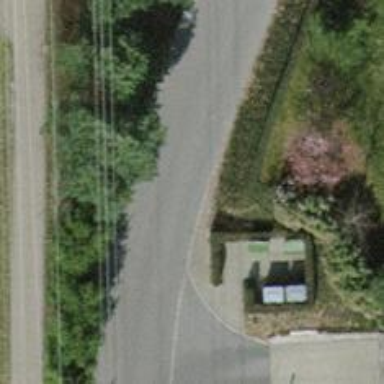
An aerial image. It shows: Hedge acting as barrier.